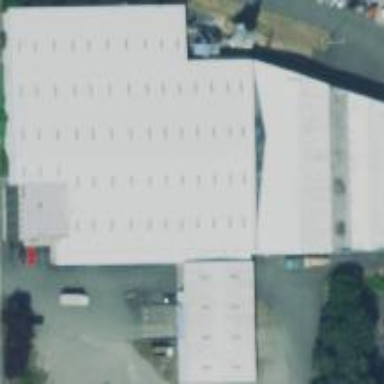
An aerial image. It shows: Industrial building.